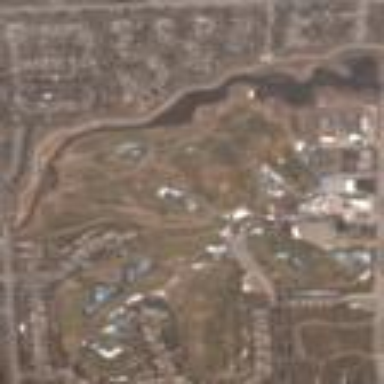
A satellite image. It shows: Golf course.